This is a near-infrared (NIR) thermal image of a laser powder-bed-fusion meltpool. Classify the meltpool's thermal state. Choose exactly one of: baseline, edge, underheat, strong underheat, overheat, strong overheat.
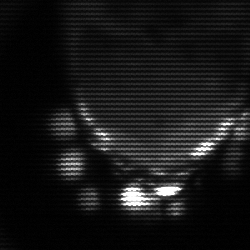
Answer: edge